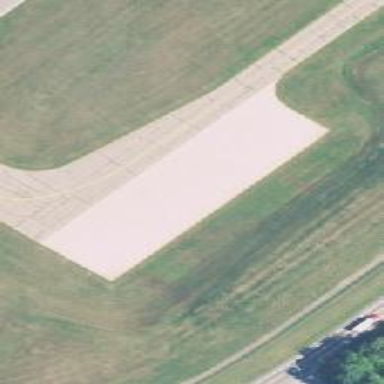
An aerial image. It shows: Apron at the airport.